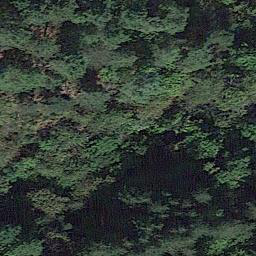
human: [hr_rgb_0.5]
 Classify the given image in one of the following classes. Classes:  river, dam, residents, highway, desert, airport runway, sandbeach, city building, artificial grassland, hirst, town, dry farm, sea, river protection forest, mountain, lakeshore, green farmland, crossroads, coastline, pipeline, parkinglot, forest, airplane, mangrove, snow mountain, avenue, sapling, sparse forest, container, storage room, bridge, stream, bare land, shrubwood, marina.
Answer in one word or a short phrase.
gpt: forest